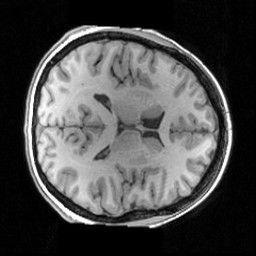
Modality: T1w
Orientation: axial
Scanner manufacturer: siemens
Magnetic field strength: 3 T
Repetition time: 1.63 s
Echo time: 0.00311 s